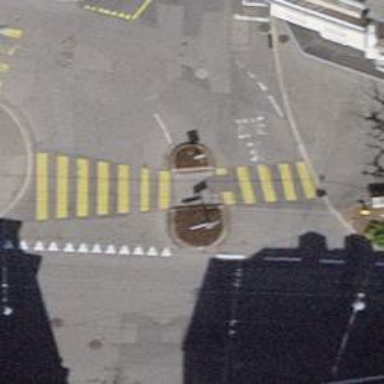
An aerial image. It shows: Uncontrolled crossing with pedestrian island.